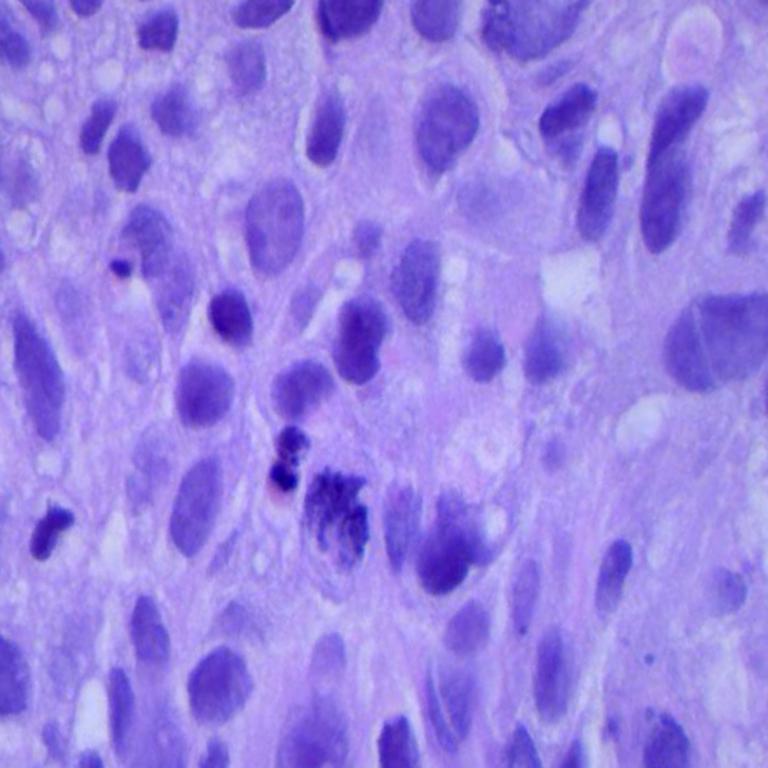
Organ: lung
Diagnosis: squamous carcinomas